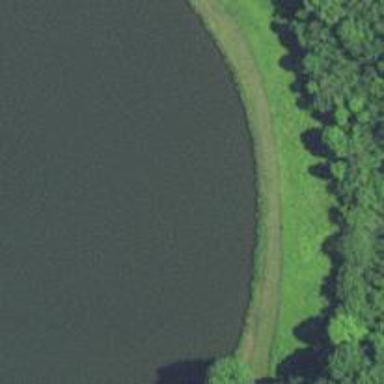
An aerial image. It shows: Reservoir area.